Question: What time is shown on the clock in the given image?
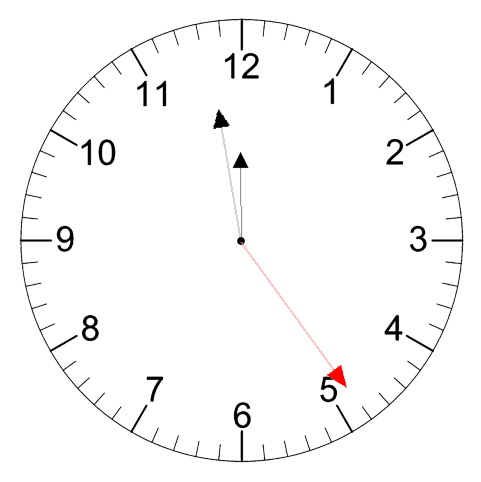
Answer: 11:58:24